Field crop: tomato
Growth stage: 1
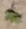
Species: solanum